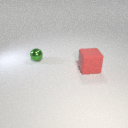
small green metal sphere to the left of large red rubber cube